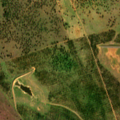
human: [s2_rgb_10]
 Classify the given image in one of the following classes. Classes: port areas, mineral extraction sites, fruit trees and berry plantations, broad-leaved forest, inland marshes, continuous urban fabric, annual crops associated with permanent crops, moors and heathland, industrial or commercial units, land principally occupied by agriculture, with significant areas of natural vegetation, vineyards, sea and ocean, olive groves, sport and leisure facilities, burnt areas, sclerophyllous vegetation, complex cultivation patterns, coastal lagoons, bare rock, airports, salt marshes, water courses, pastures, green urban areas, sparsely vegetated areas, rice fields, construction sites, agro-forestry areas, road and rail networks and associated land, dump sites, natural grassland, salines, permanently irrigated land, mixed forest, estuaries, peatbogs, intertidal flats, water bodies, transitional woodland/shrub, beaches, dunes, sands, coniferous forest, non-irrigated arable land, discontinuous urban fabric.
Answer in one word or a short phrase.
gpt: pastures, agro-forestry areas, transitional woodland/shrub